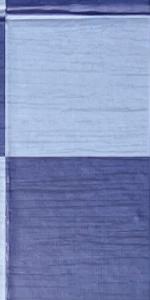
Label: Empty